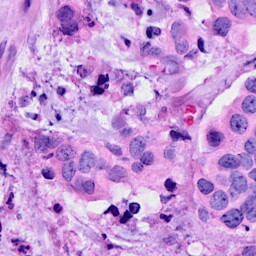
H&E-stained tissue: Breast